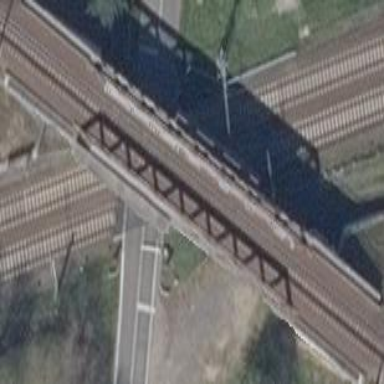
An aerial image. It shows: Truss bridge constructed as man-made structure.